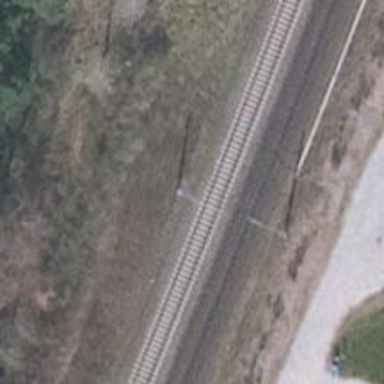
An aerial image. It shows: Railway milestone with catenary mast.